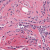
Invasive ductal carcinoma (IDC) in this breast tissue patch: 1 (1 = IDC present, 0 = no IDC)